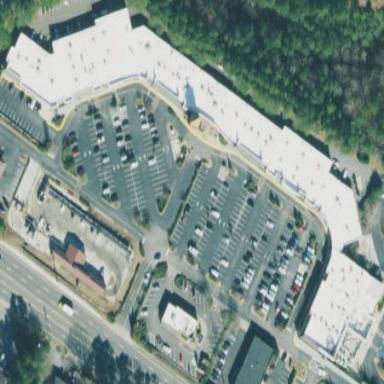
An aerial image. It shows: Retail building.